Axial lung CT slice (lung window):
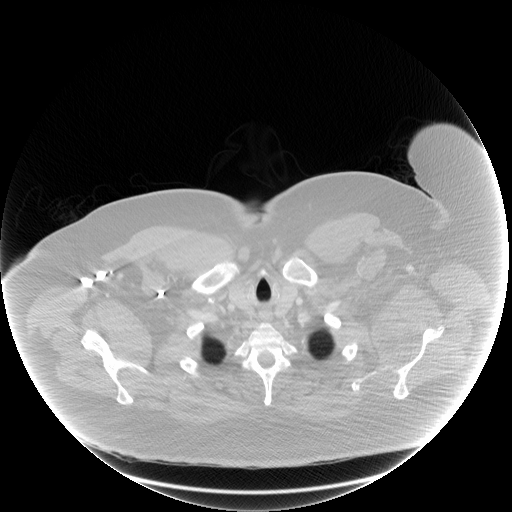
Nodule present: no